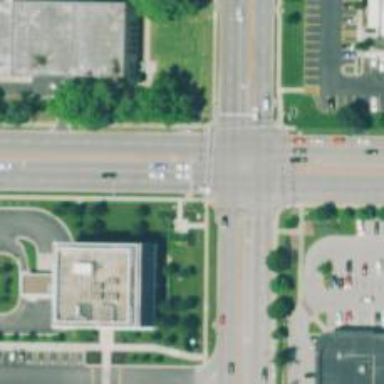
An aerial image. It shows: Solid stop line on the road.